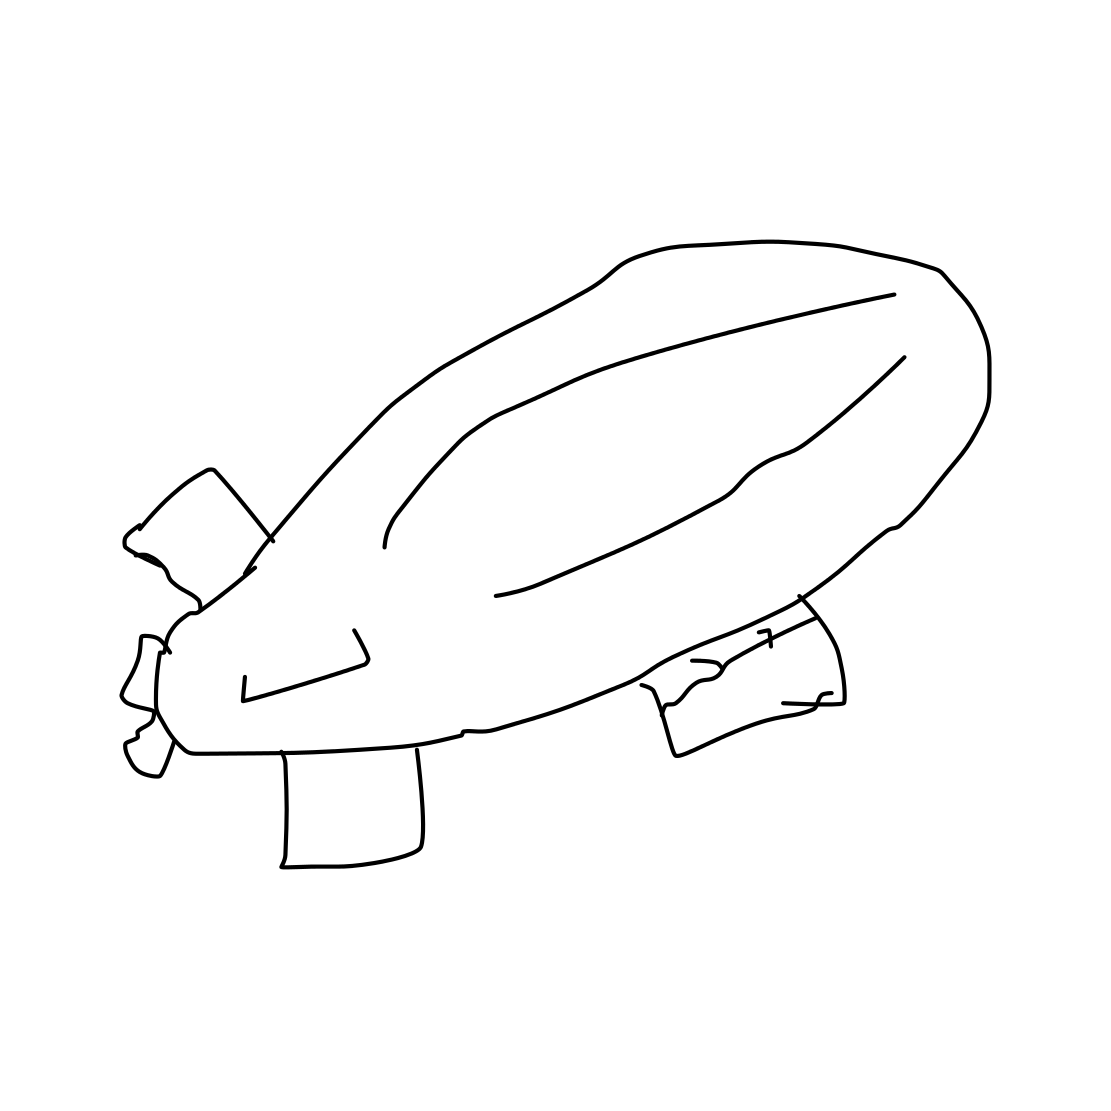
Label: blimp